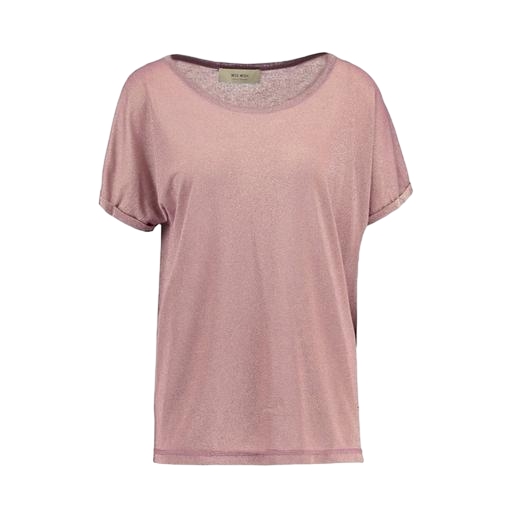
purple swing t-shirt only macy, loose fit t-shirt, short-sleeve top only macy, white background